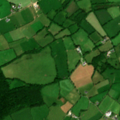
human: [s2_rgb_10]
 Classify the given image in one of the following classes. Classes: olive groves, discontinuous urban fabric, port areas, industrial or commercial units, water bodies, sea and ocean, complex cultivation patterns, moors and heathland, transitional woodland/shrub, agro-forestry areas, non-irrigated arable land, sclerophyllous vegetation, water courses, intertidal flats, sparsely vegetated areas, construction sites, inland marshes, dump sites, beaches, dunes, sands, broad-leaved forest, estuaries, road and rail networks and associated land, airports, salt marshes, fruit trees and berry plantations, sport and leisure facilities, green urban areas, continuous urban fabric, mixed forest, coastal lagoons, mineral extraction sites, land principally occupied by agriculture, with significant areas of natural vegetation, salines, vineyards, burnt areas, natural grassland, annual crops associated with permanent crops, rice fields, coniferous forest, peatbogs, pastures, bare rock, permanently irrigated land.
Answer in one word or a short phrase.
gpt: pastures, broad-leaved forest